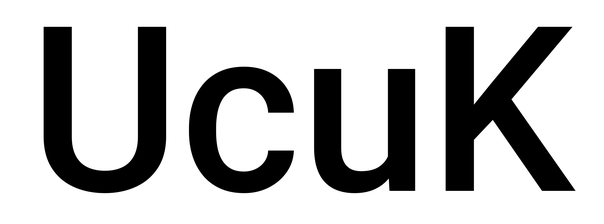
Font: Roboto_Medium